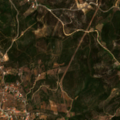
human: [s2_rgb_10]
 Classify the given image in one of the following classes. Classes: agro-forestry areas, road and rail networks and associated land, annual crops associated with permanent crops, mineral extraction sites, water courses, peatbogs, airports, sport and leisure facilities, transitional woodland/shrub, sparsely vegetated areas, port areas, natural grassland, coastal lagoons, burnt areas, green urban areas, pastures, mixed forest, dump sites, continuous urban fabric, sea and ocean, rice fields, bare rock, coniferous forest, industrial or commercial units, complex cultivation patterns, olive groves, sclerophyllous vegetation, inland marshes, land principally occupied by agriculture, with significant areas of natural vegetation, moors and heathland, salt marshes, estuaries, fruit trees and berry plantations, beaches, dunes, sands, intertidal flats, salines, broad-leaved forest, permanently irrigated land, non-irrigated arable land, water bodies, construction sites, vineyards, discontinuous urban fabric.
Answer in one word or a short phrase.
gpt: olive groves, annual crops associated with permanent crops, complex cultivation patterns, land principally occupied by agriculture, with significant areas of natural vegetation, sclerophyllous vegetation, transitional woodland/shrub